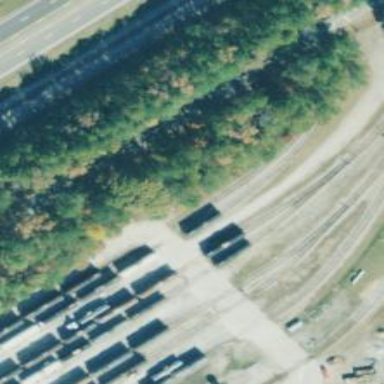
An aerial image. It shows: Rail spur service.